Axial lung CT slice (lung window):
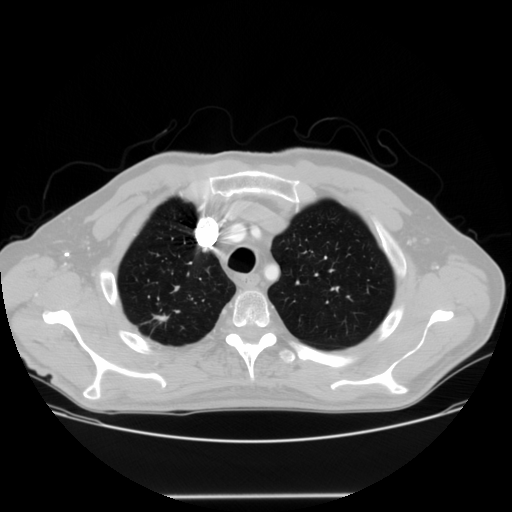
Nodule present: yes
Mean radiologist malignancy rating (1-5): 3.75